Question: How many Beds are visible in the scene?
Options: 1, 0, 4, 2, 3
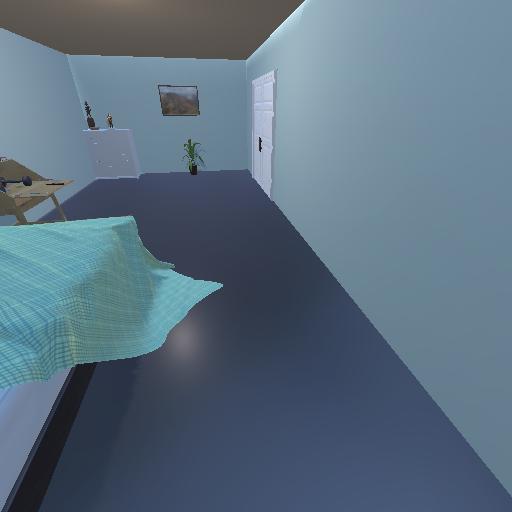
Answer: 1